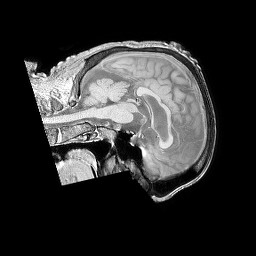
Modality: T1w
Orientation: sagittal
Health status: ill
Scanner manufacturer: philips
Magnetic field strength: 3 T
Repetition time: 0.3787 s
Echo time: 0.002908 s